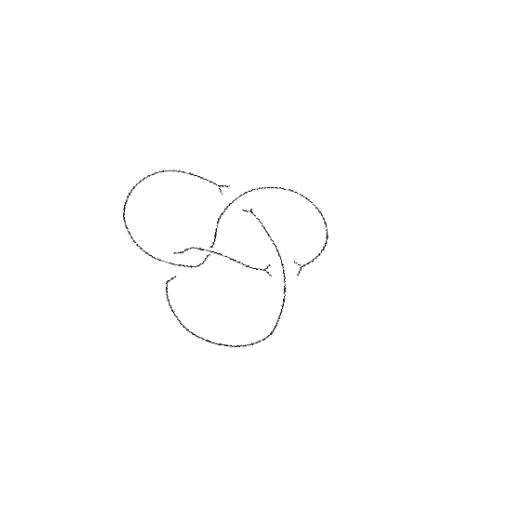
Crossing number: 4